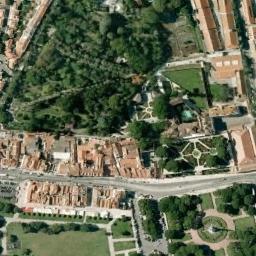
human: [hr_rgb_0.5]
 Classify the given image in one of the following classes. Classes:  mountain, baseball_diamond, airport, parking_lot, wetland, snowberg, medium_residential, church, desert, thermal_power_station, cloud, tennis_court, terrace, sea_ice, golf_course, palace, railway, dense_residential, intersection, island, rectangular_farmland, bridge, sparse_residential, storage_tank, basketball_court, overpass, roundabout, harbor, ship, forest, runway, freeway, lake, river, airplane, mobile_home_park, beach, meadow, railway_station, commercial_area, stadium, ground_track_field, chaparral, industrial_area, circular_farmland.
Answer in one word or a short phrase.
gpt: palace